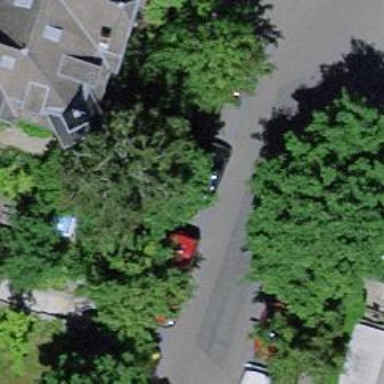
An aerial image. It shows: Tree-lined avenue.